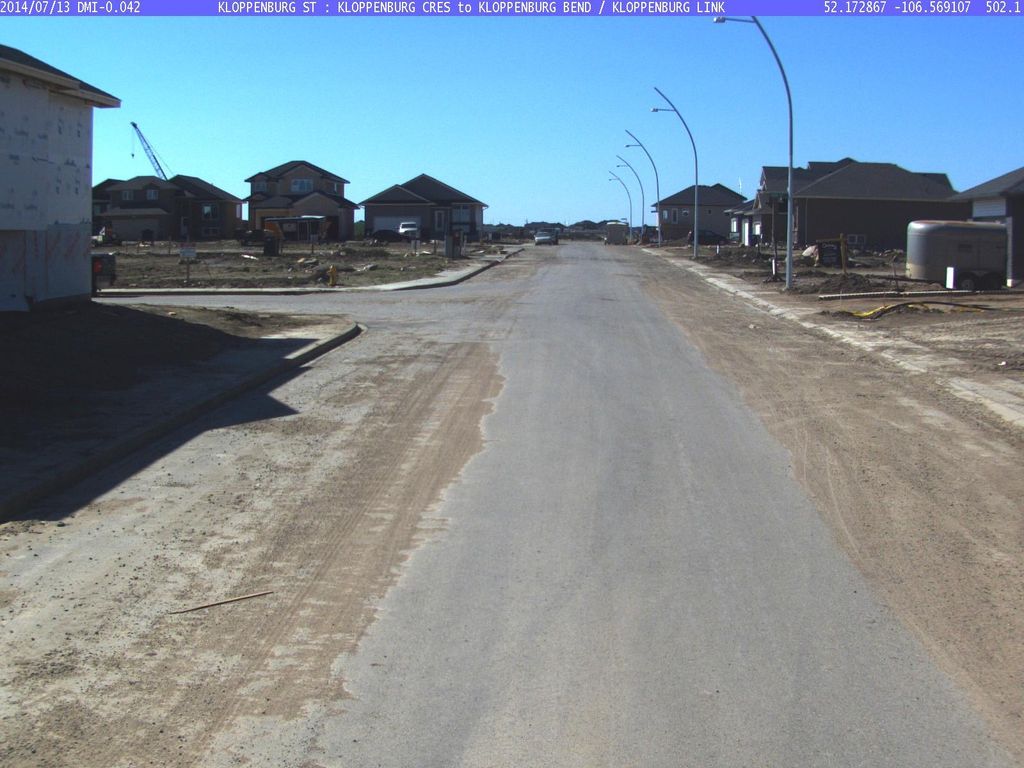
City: saskatoon